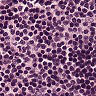
Metastatic tissue present: no